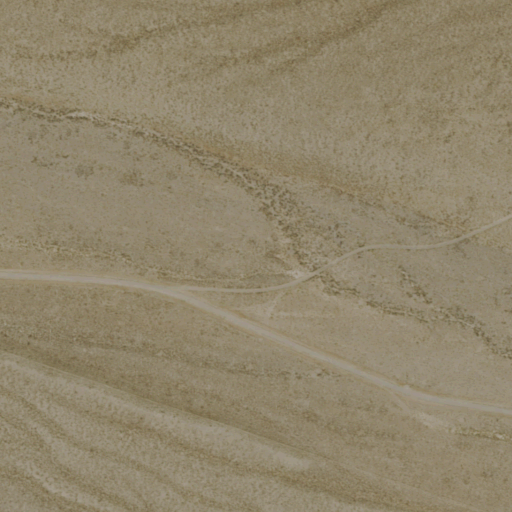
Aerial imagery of valley in Nevada named Wall Canyon containing only shrub